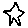
Label: star